Interaction volume radius: 5 \u00c5
Interaction volume height: 15 \u00c5
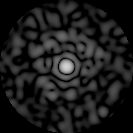
Disorder parameter: 0.8035